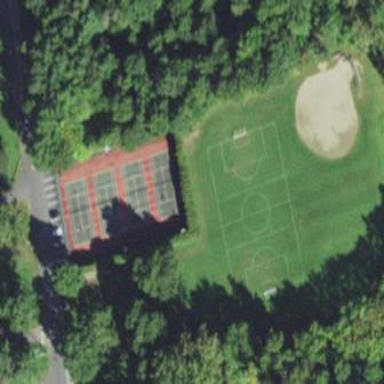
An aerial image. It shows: Paved tennis court in leisure land pitch.